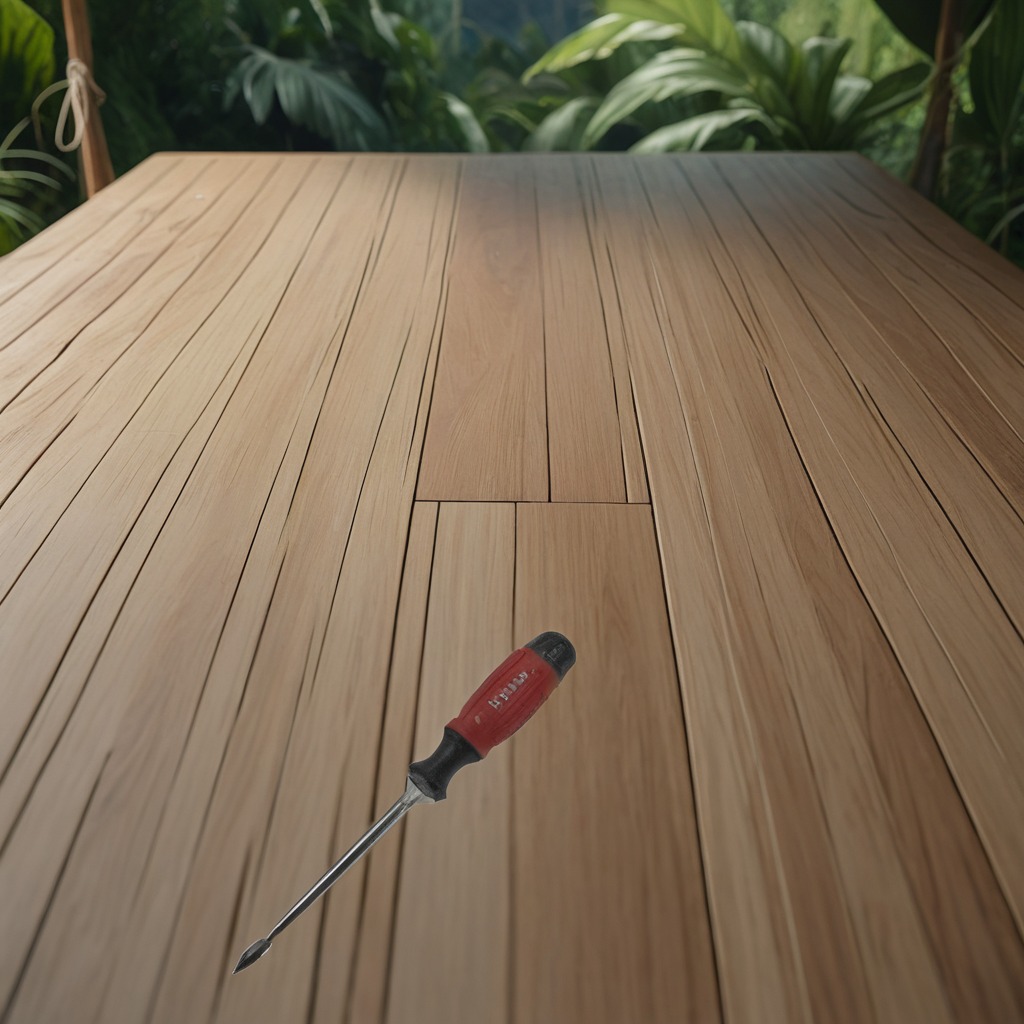
A screwdriver is lying on a wooden table inside a jungle field workshop tent.